Question: I'm new to android development. I just heard about preference screen in android. So I just made one. This is just to enter name in a dialog.
'''
<PreferenceScreen xmlns:android="http://schemas.android.com/apk/res/android" >
<EditTextPreference
android:title="Name"
android:summary="To enter name click on Name"
android:dialogTitle="Name Dialog"
android:dialogMessage="Enter Your Name"
android:key="name"/>
'''
This is my created preference screen. I just need to know how can I access the entered name 'tony' in my mainactivity. I don't know the way to access the name from the dialog. Do I need to add any seperate activity for accessing the name in the name dialog. Can someone please explain it to me.

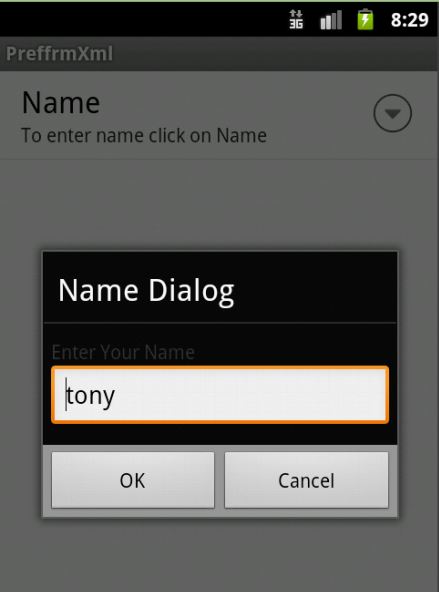
Answer: Try this:
'''
PreferenceManager.getDefaultSharedPreferences(this).getString("name", null);
'''
Where 'this' is a 'Context' like an 'Activity'.
'name' is the 'key' defined in your xml file.